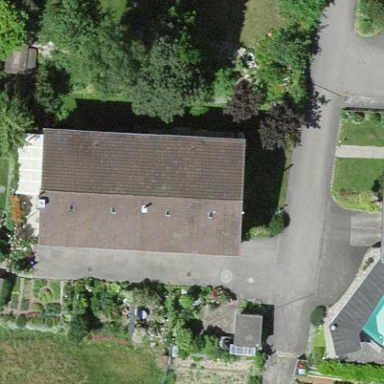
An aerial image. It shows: Residential building.